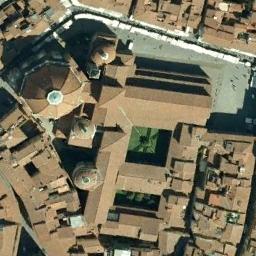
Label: church